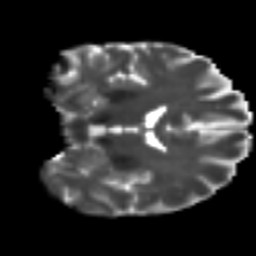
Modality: T2w
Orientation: coronal
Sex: male
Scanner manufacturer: ge
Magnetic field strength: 3 T
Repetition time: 7 s
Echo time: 0.08 s